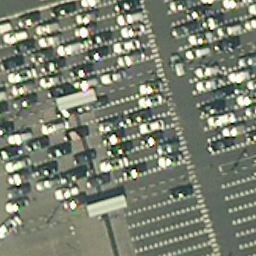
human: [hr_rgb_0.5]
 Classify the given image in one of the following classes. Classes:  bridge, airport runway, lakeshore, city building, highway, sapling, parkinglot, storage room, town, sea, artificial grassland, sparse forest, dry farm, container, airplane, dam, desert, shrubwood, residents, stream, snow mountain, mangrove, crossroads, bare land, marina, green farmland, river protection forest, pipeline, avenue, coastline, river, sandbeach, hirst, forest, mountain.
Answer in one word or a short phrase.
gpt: parkinglot